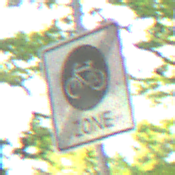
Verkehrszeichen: EndeFahrradzone
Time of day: MorningAfternoon
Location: Outdoor (RoadRail)
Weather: Clear
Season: NotSpecified
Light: Natural